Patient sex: M
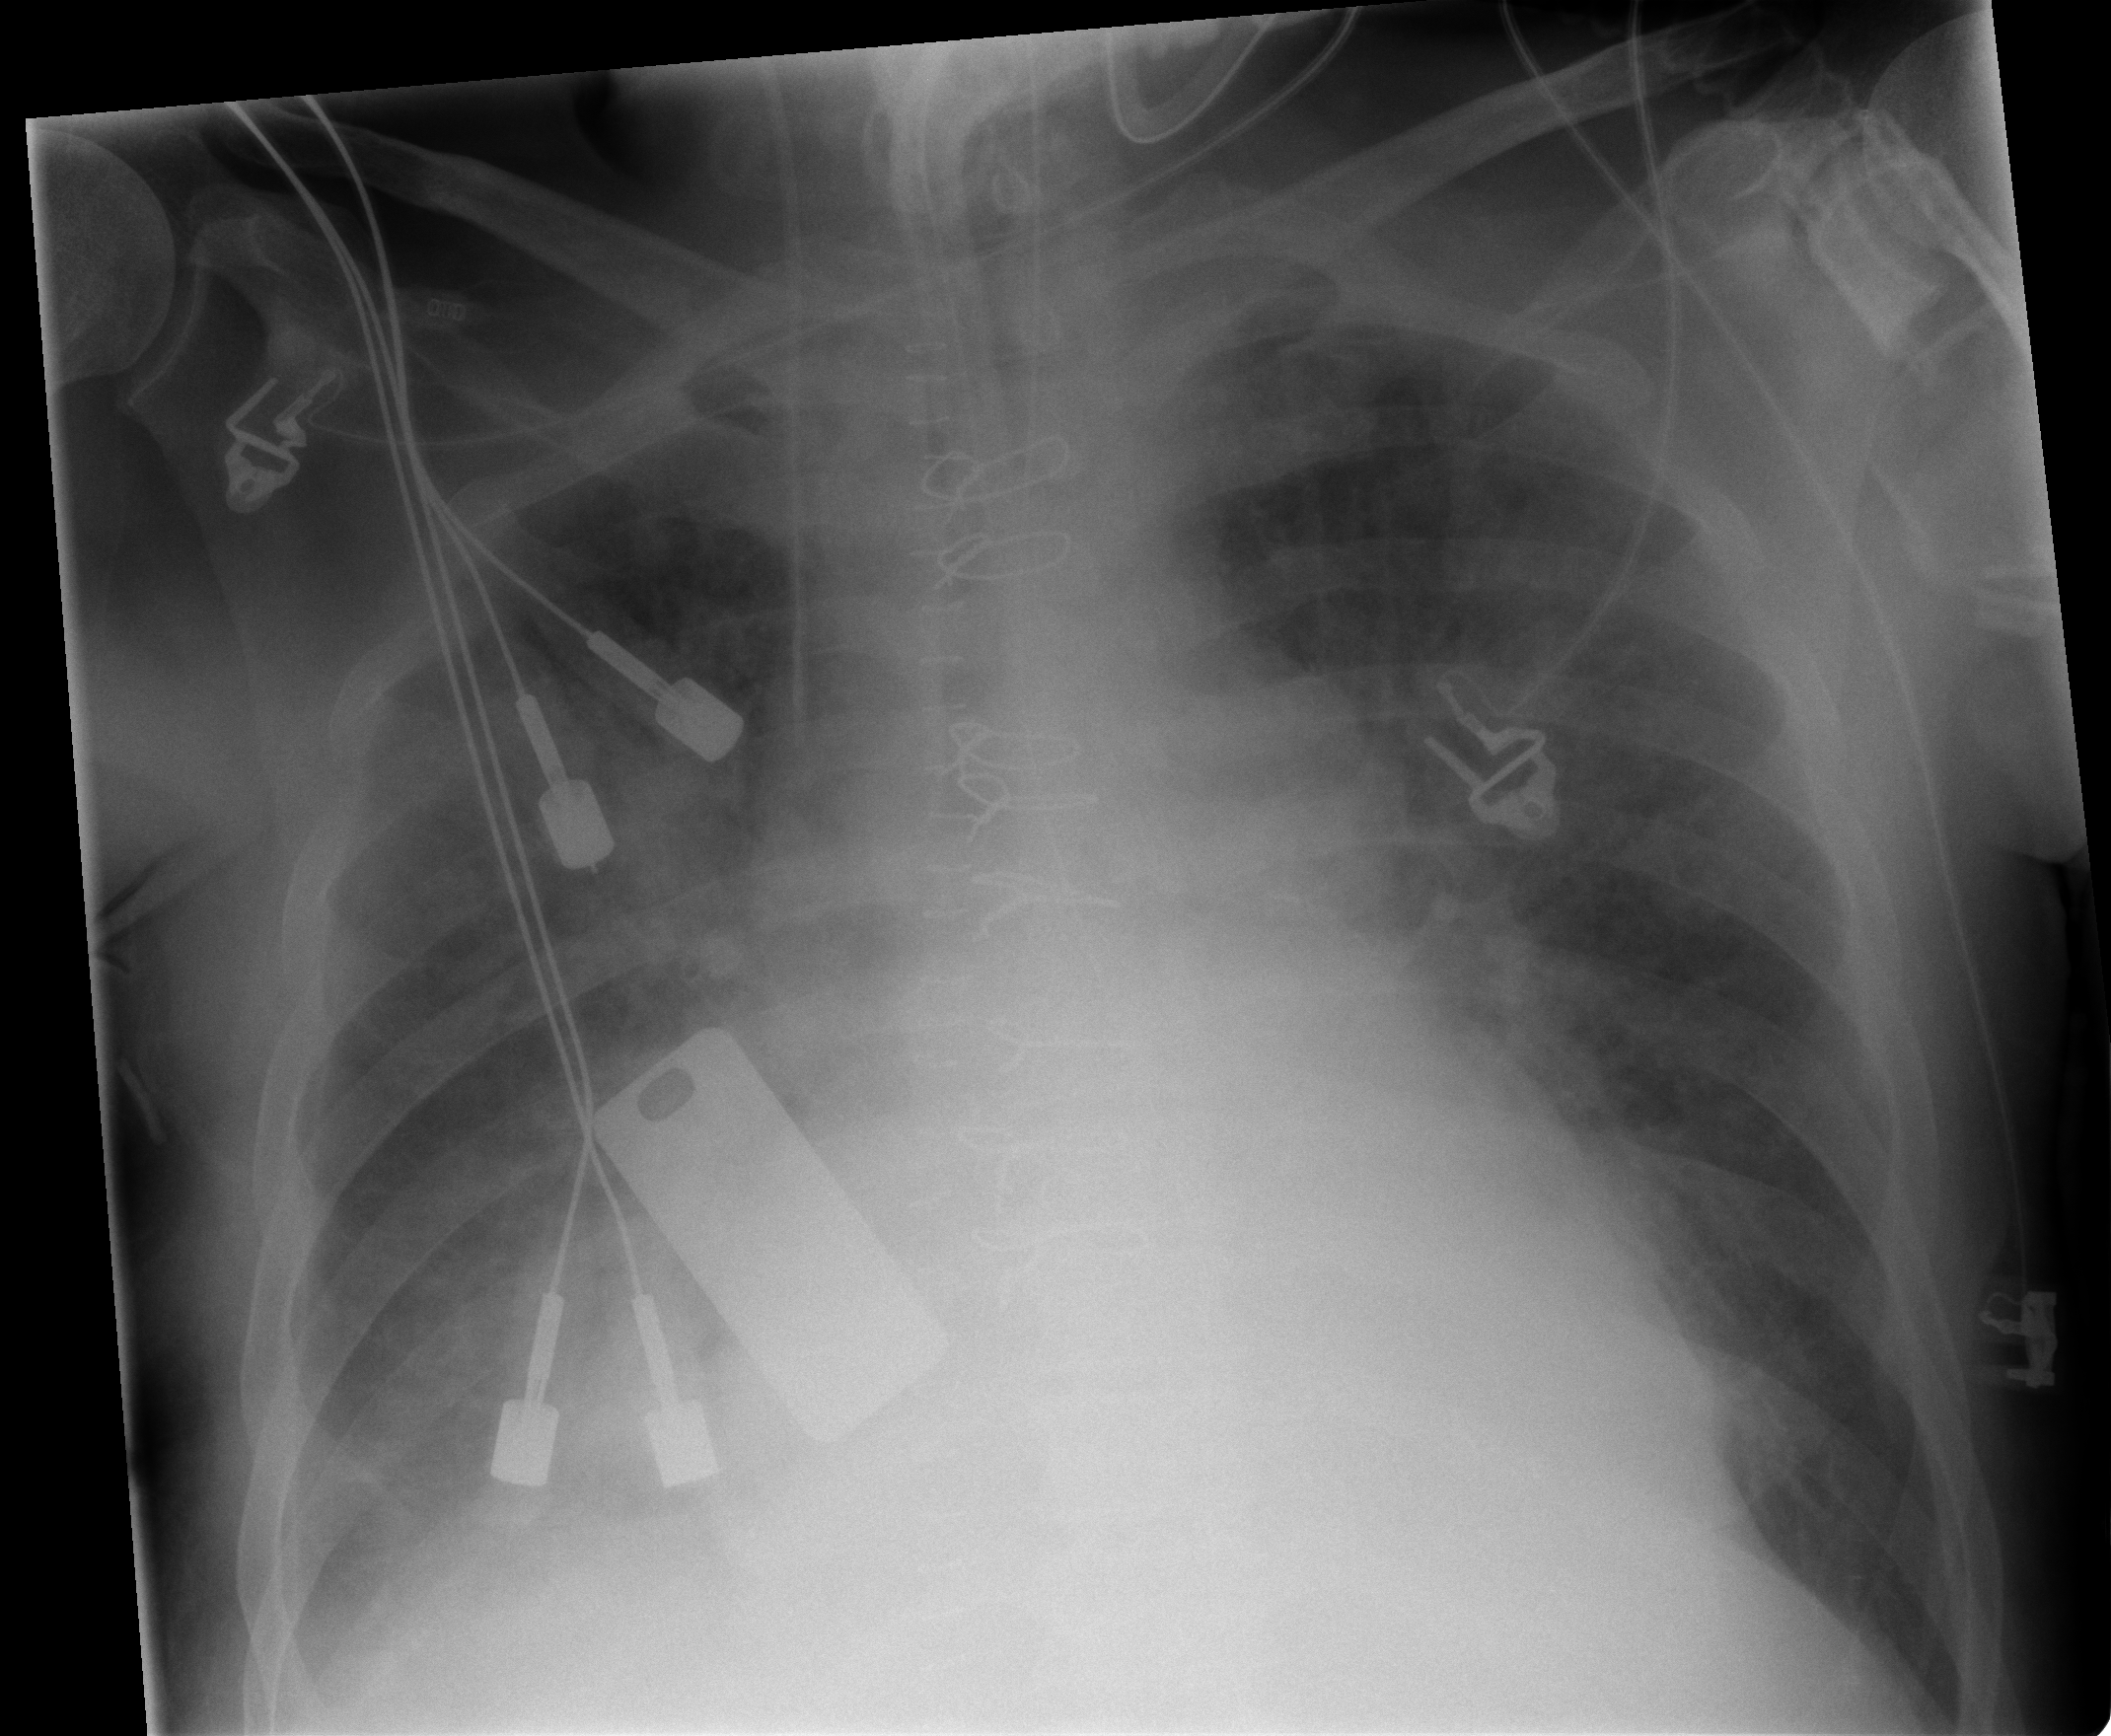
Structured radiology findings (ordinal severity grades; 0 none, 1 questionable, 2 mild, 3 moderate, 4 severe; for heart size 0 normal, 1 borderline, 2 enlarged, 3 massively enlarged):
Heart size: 2
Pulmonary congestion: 2
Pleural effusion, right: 2
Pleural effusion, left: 0
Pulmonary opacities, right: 3
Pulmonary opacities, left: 1
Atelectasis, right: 2
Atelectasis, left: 2